Interaction volume radius: 10 \u00c5
Interaction volume height: 10 \u00c5
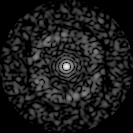
Disorder parameter: 0.8311